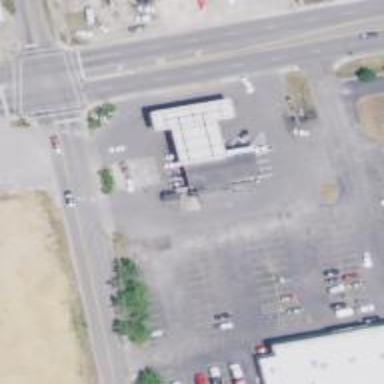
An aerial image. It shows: Convenience shop.